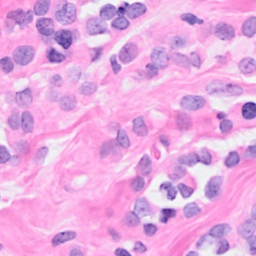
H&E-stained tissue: Breast